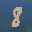
Label: 8